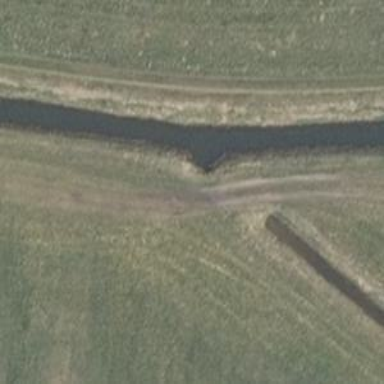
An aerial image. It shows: Culvert tunnel.